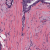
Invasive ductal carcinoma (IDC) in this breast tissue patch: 0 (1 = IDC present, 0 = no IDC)